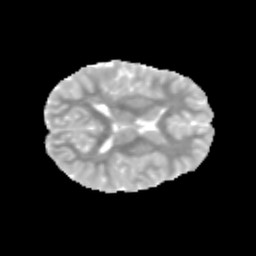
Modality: MD
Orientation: axial
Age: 11
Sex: male
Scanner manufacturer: siemens
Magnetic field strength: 3 T
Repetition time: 3.8 s
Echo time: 0.07 s